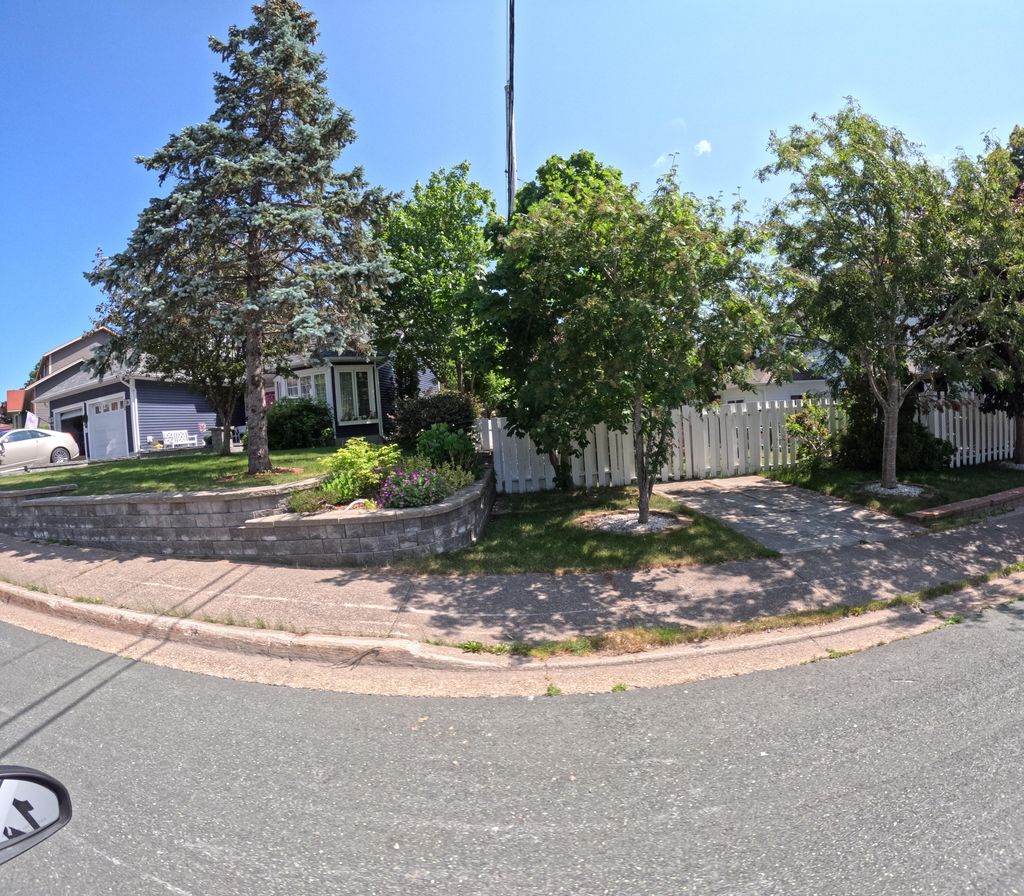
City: st_johns